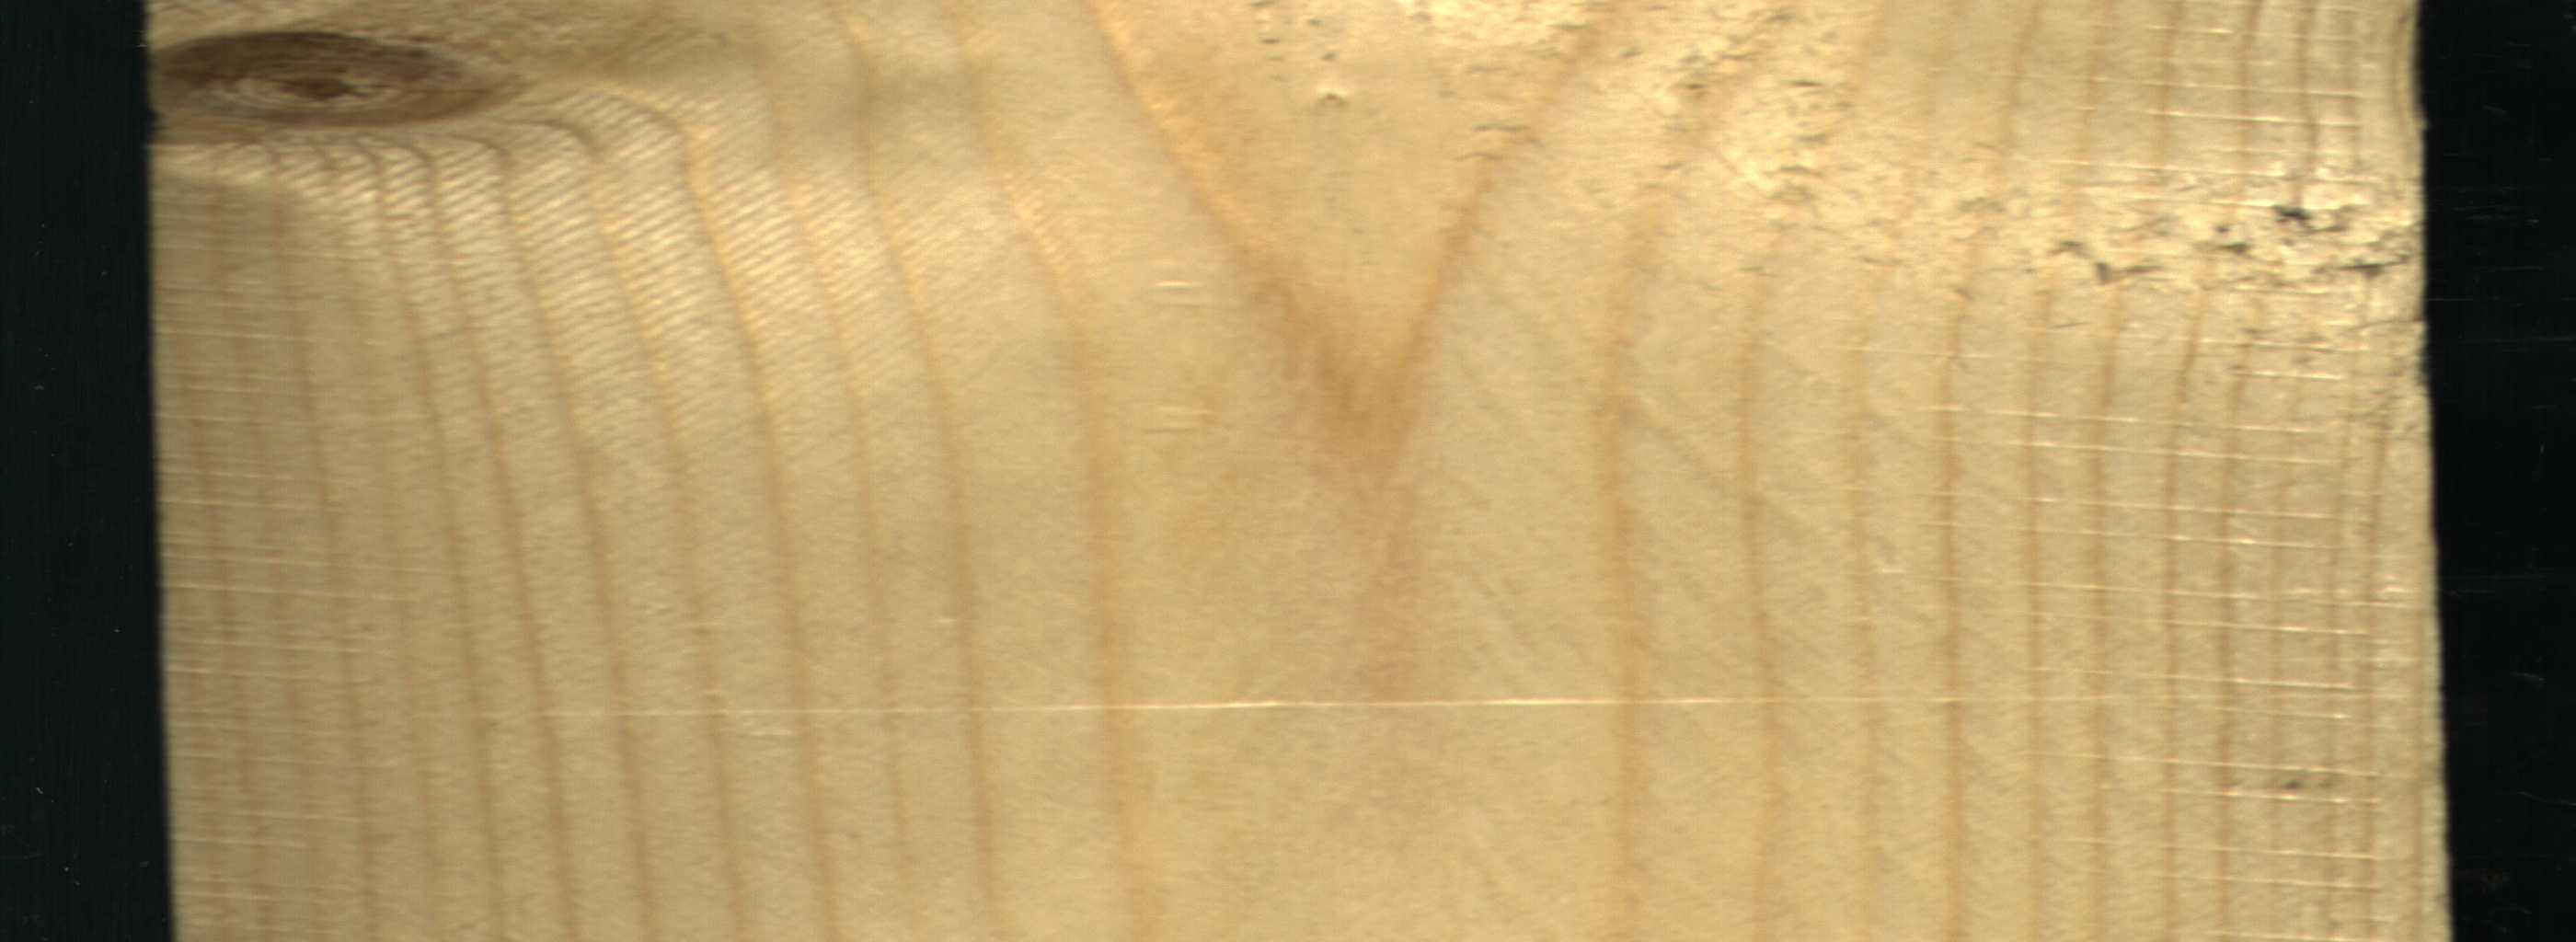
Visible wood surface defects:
Live_Knot